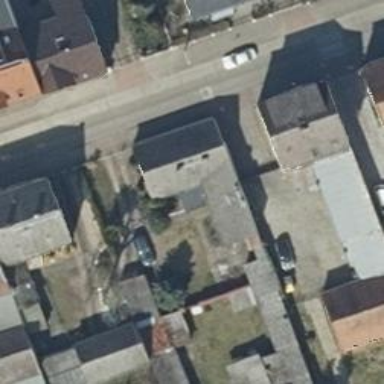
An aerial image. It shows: Simple and straightforward house.